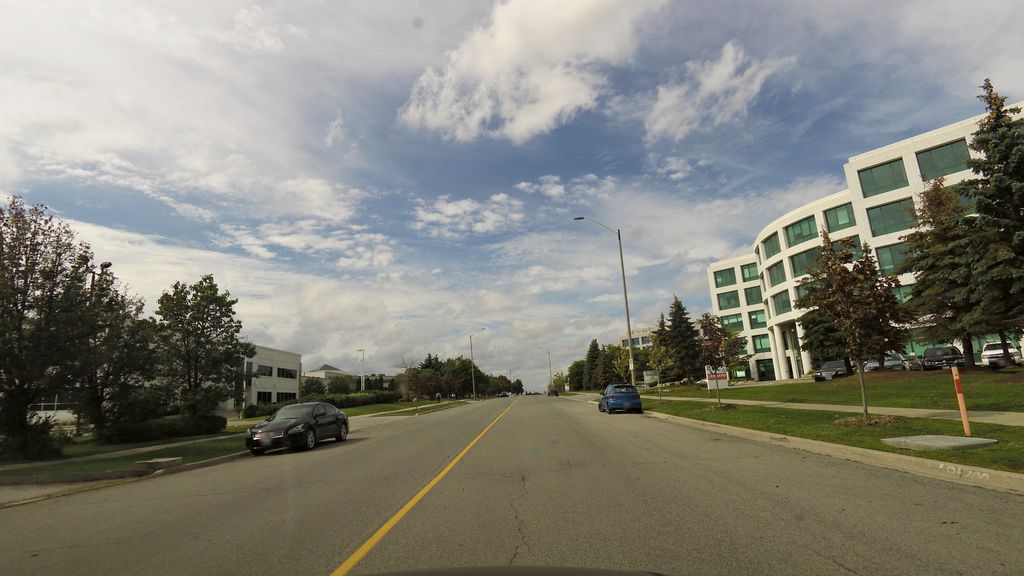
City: toronto